Interaction volume radius: 5 \u00c5
Interaction volume height: 25 \u00c5
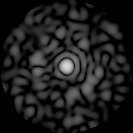
Disorder parameter: 0.8051